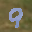
Label: 9